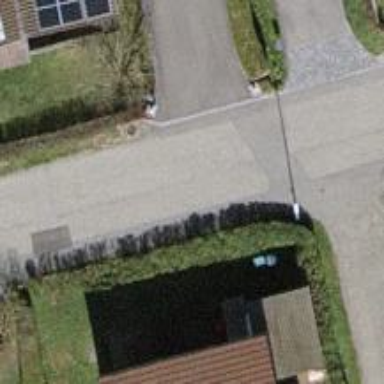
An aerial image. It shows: Residential road with asphalt surface and no sidewalk.